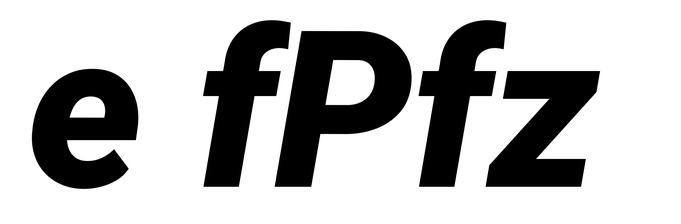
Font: Roboto-Italic_Black_Italic